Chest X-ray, AP view. Patient: 19 years old, sex M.
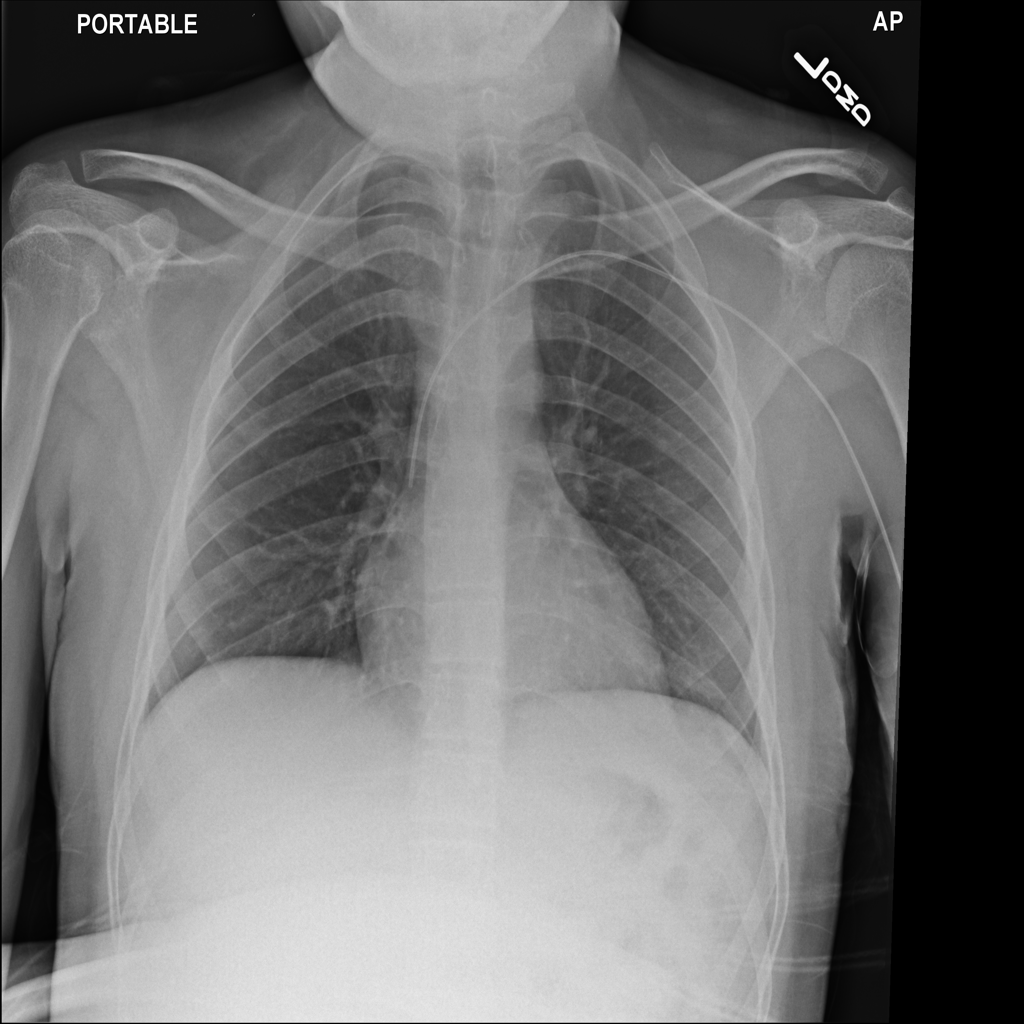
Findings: No Finding